Question: I am looking to use drools decision tables for a project. I want to add a condition where I verify that the value of a passed in object is less than a specified number. I want the decision table to look something like:

If you look at the third condition where I am checking the max size of the loan, I am calling a function: '$t.getStandardLimit($n).'
Unfortunately, I am unable to call the function inside the value cells with that syntax (drools reads it as a string and returns a syntax error). Is there a way to do this?
UPDATE: The solution was to add $param in the condition check (loanAmount <= $param)
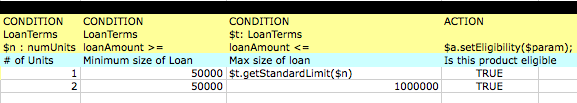
Answer: Have not actually tested it but I think it may work:
for the Max loan condition, change it to 'loanAmount <= $param'.
If loanAmount is of type integer or double etc, it should work without problem because, after subtituting $param, both 'loanAmount <= $t.getStandardLimit($n)' and 'loanAmount <= <PHONE>' is a valid expression.